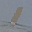
Label: 1